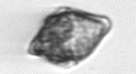
Label: Kryptoperidinium_triquetrum